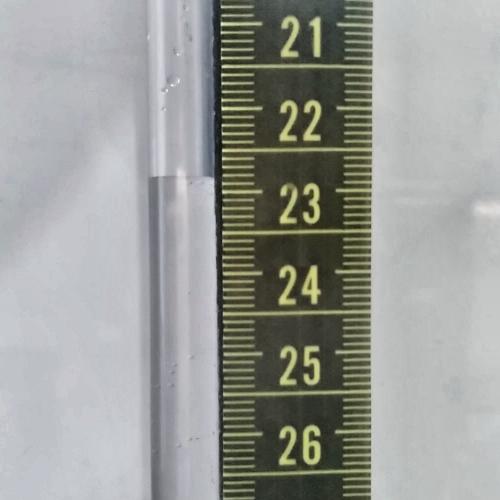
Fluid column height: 22.9 cm